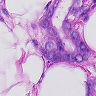
Metastatic tissue present: yes